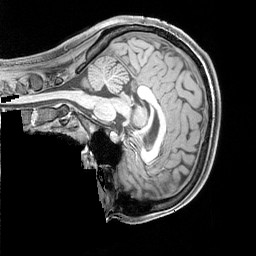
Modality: T1w
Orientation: sagittal